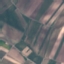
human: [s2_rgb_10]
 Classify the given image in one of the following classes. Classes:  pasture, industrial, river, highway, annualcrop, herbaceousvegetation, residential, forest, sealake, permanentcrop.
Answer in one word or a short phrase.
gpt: PermanentCrop